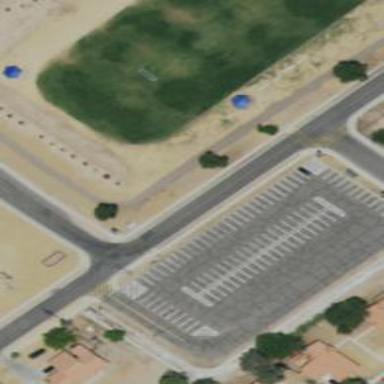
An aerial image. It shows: Parking aisle designated as service road.